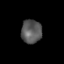
Tissue: prostate
Cell type: T cells
Senescence score: 0.3425
Nuclear area (px): 478
Mean DAPI intensity: 88.686